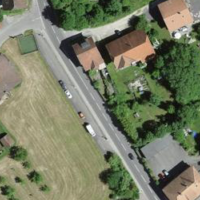
EUNIS habitat code: 55
Species observed at this site:
Caltha palustris